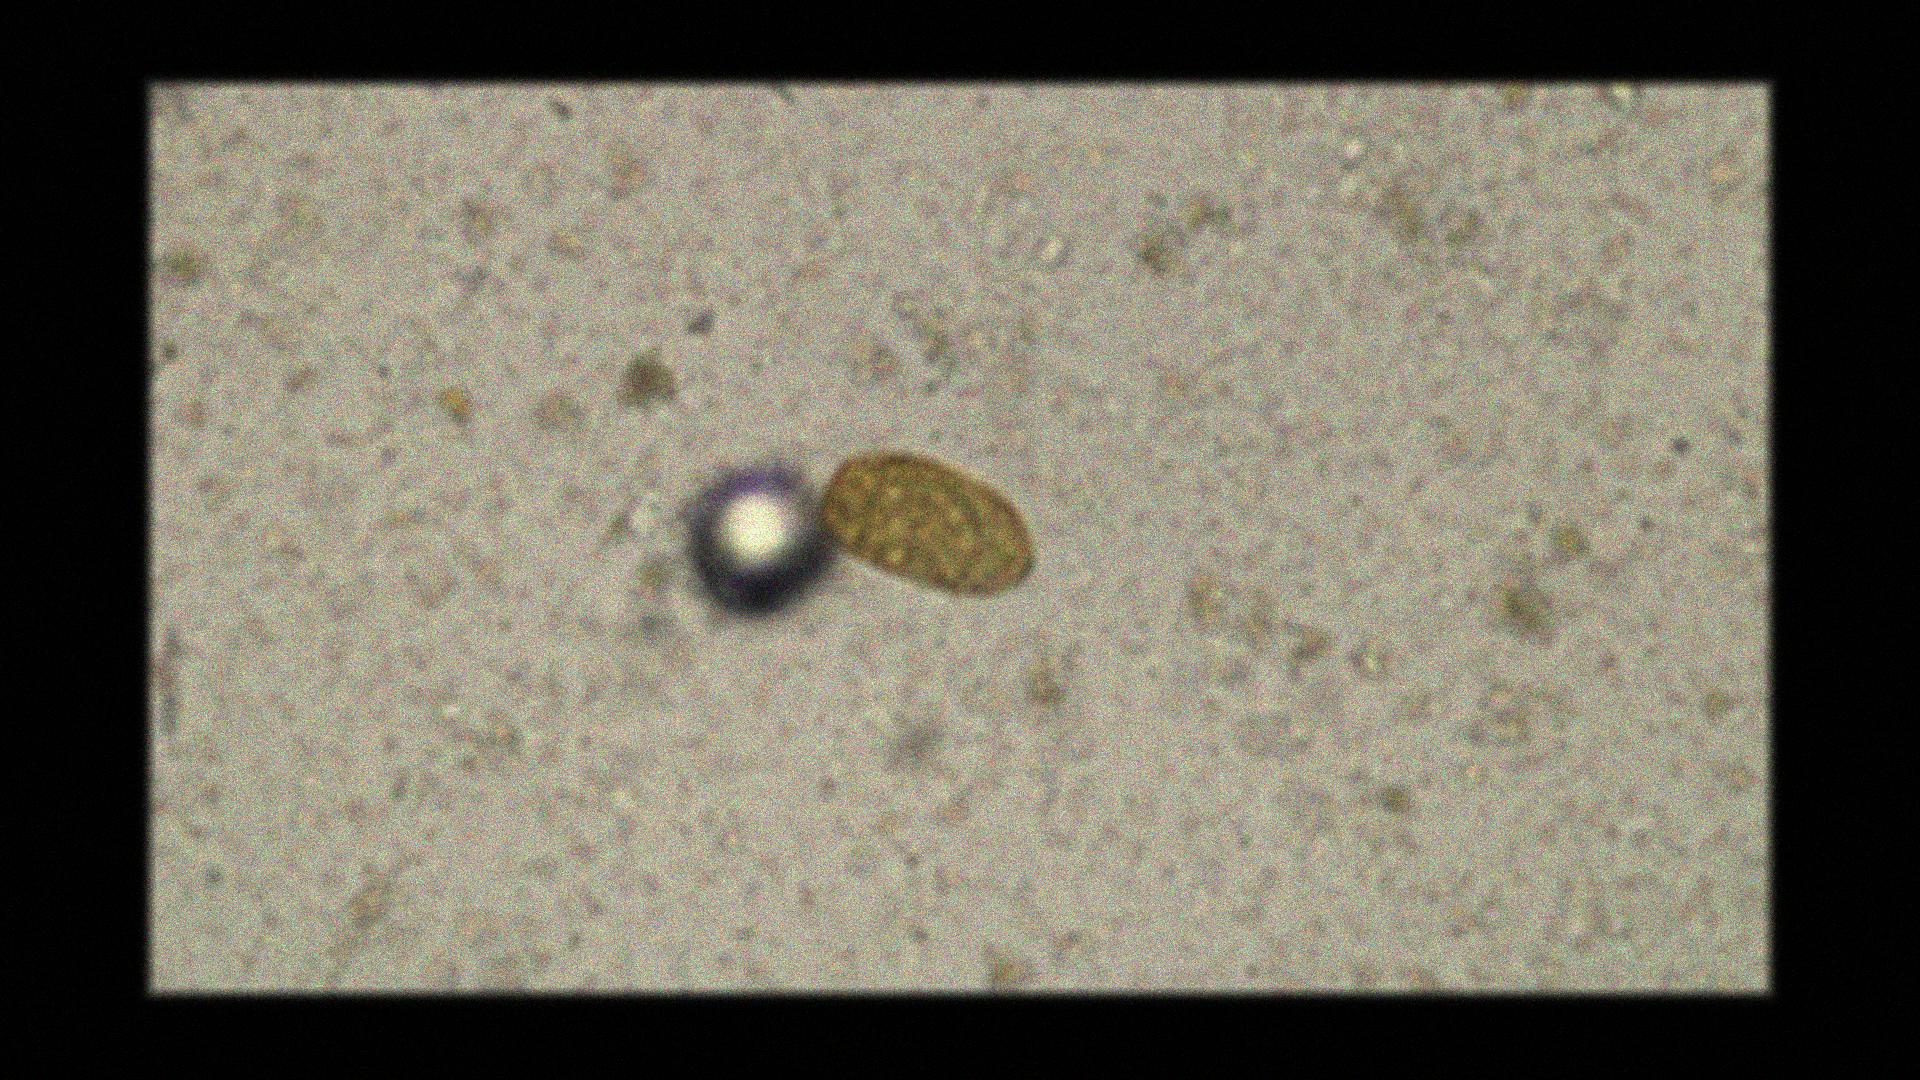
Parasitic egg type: Paragonimus spp